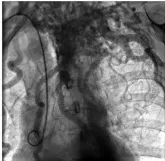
Exuberant collateral circulation.
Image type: radiology (x_ray)